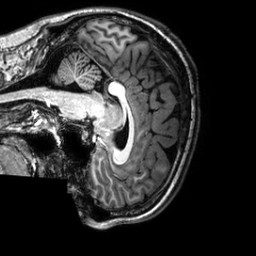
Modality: T1w
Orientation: sagittal